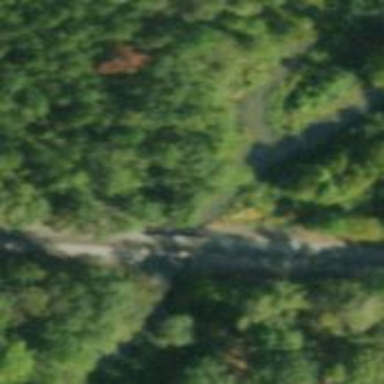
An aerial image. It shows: Bridge over railway line.